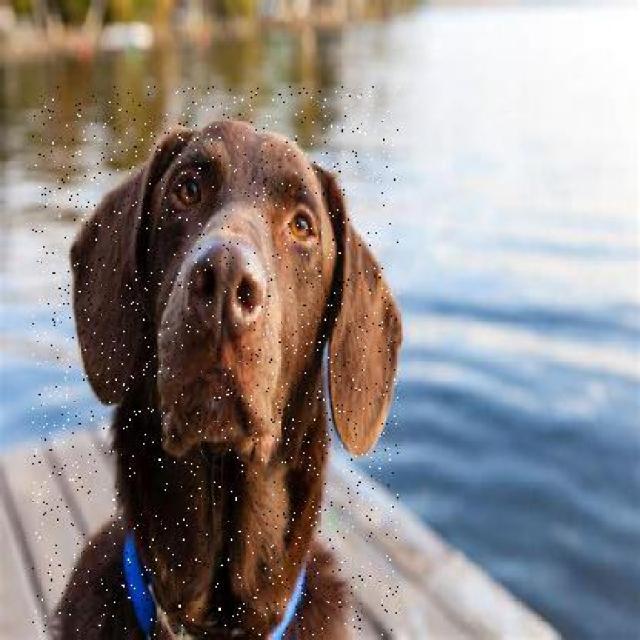
Healthy canine skin — no visible lesions, inflammation, or abnormalities. The skin and coat appear normal.